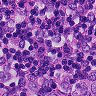
Metastatic tissue present: yes